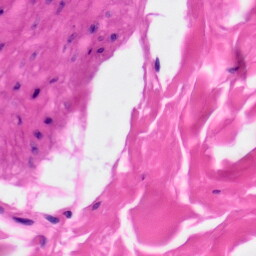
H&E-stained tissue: Skin